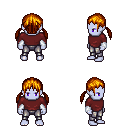
a pixel art fantasy rpg character, male body template, dark elf, purple skin, maroon long-sleeve shirt, metal pants, dark blonde twin-tailed hairstyle, white cloth bracers, four views (front, back, left, right), 2x2 character sprite sheet, small pixel art, hard edges, no anti-aliasing